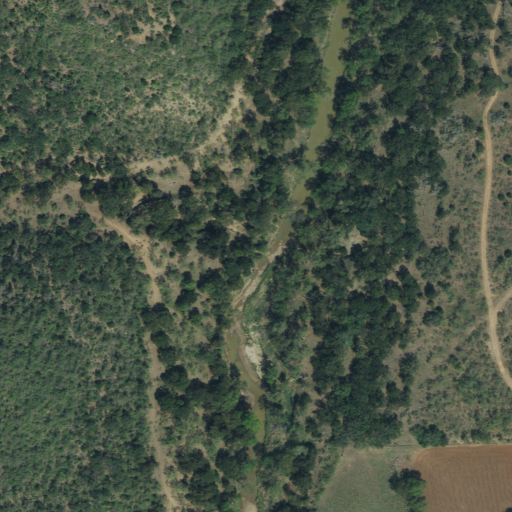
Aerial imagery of valley in Texas named Gibbs Hollow containing evergreen forest, deciduous forest, grassland, shrub, mixed forest, and cultivated crops